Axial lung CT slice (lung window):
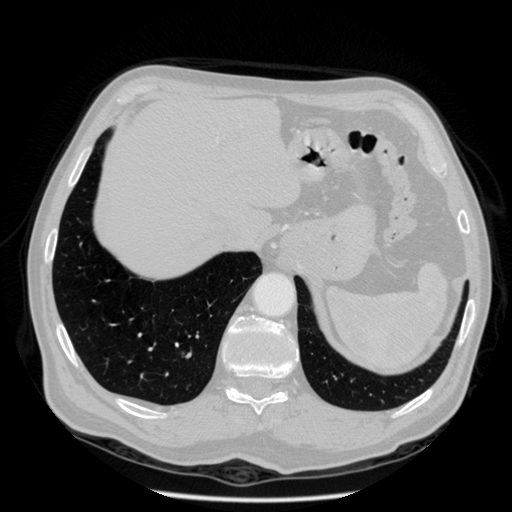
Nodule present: no